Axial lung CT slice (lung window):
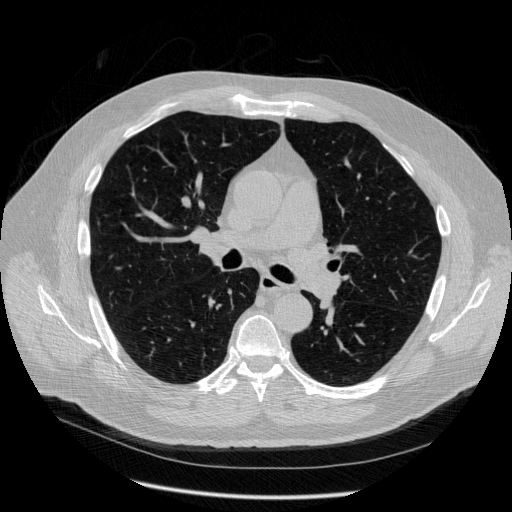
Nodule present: no